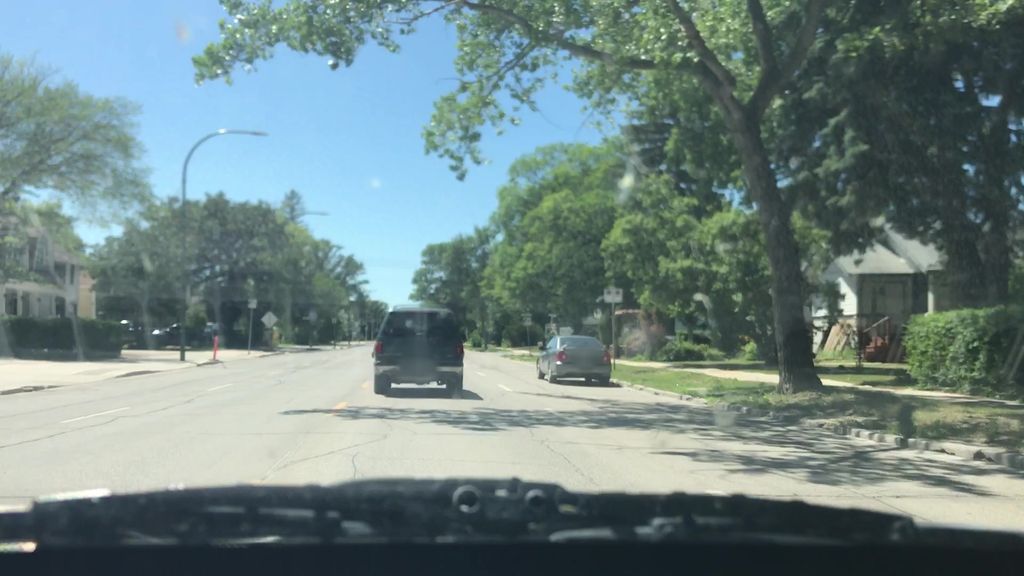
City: winnipeg